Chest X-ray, PA view. Patient: 65 years old, sex F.
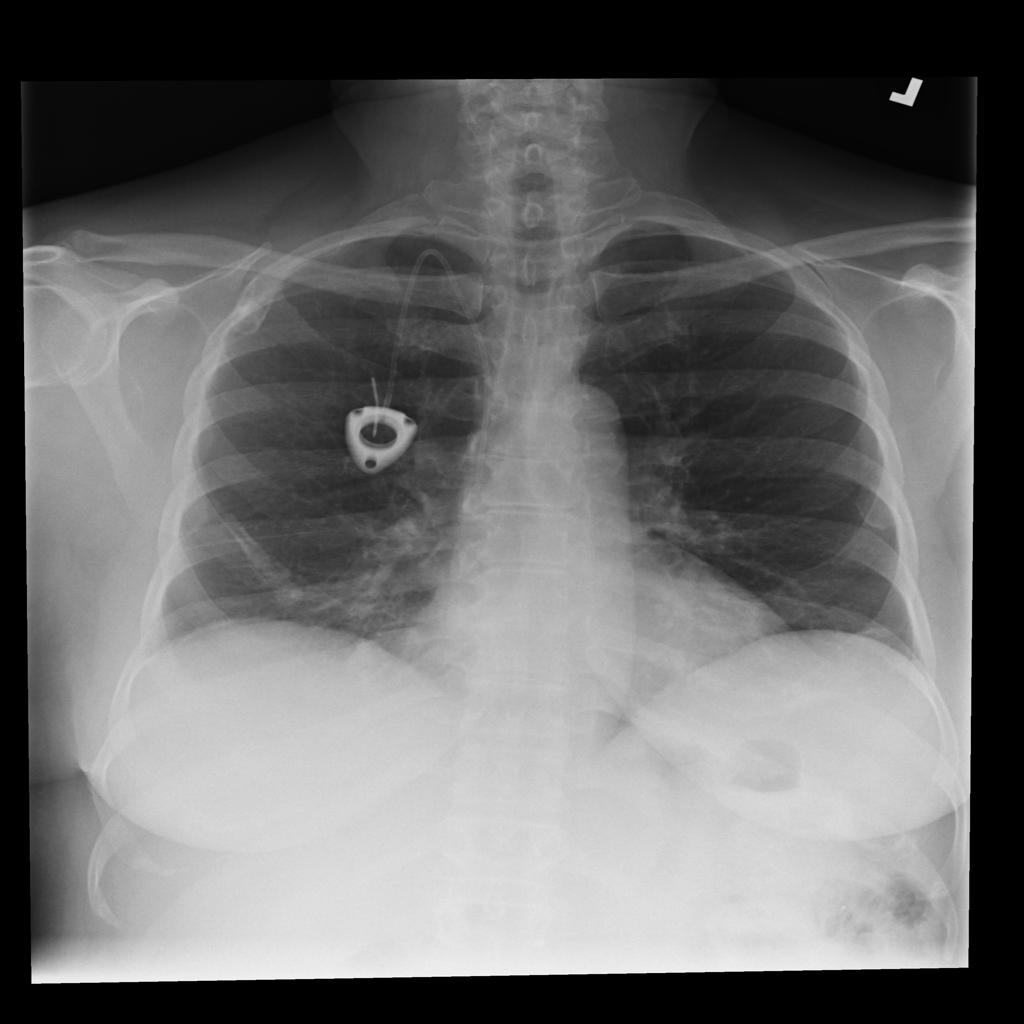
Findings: No Finding